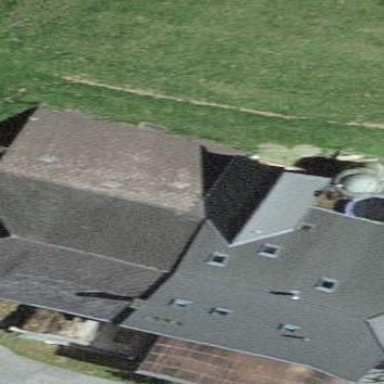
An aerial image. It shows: Farm building.